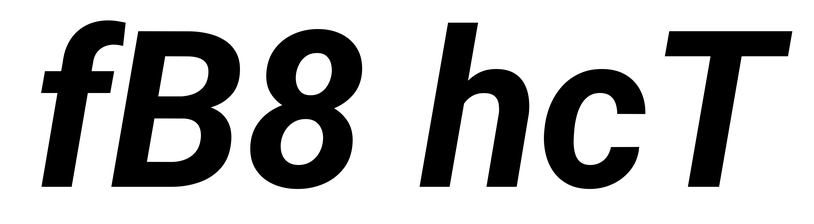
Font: Roboto-Italic_Bold_Italic